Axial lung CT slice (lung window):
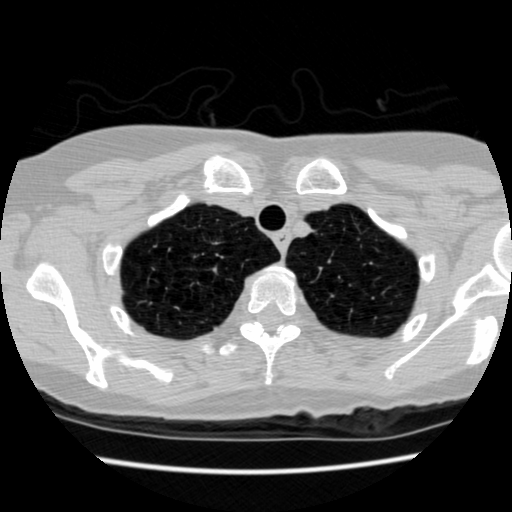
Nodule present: no